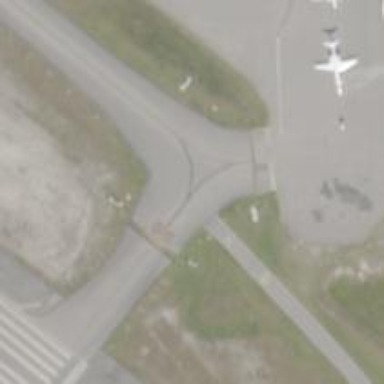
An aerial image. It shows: View of taxiway at the airport.